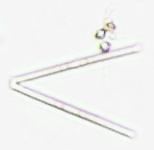
Label: Thalassionema